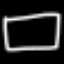
Label: square